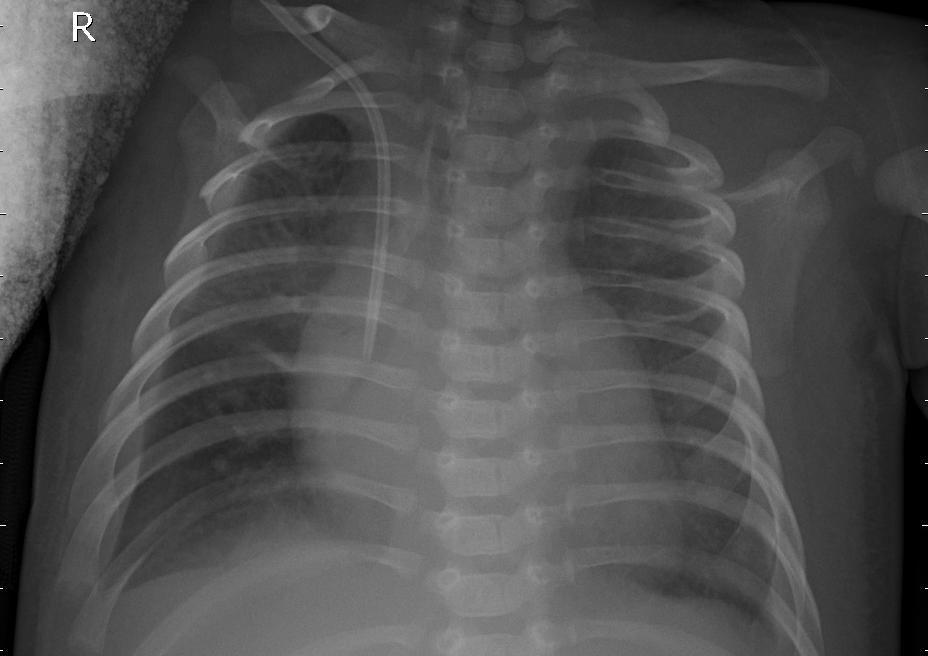
Diagnosis: PNEUMONIA